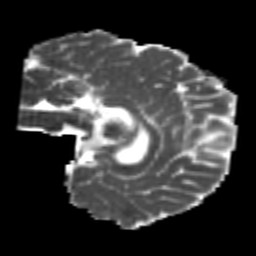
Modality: MD
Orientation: sagittal
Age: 22
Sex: female
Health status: healthy
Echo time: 0.074 s